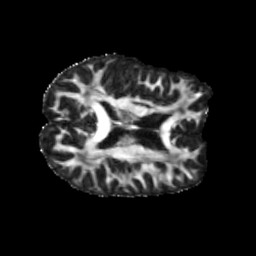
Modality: FA
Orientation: axial
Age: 37
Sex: male
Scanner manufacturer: siemens
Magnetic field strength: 3 T
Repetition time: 3.23 s
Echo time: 0.0892 s